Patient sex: M
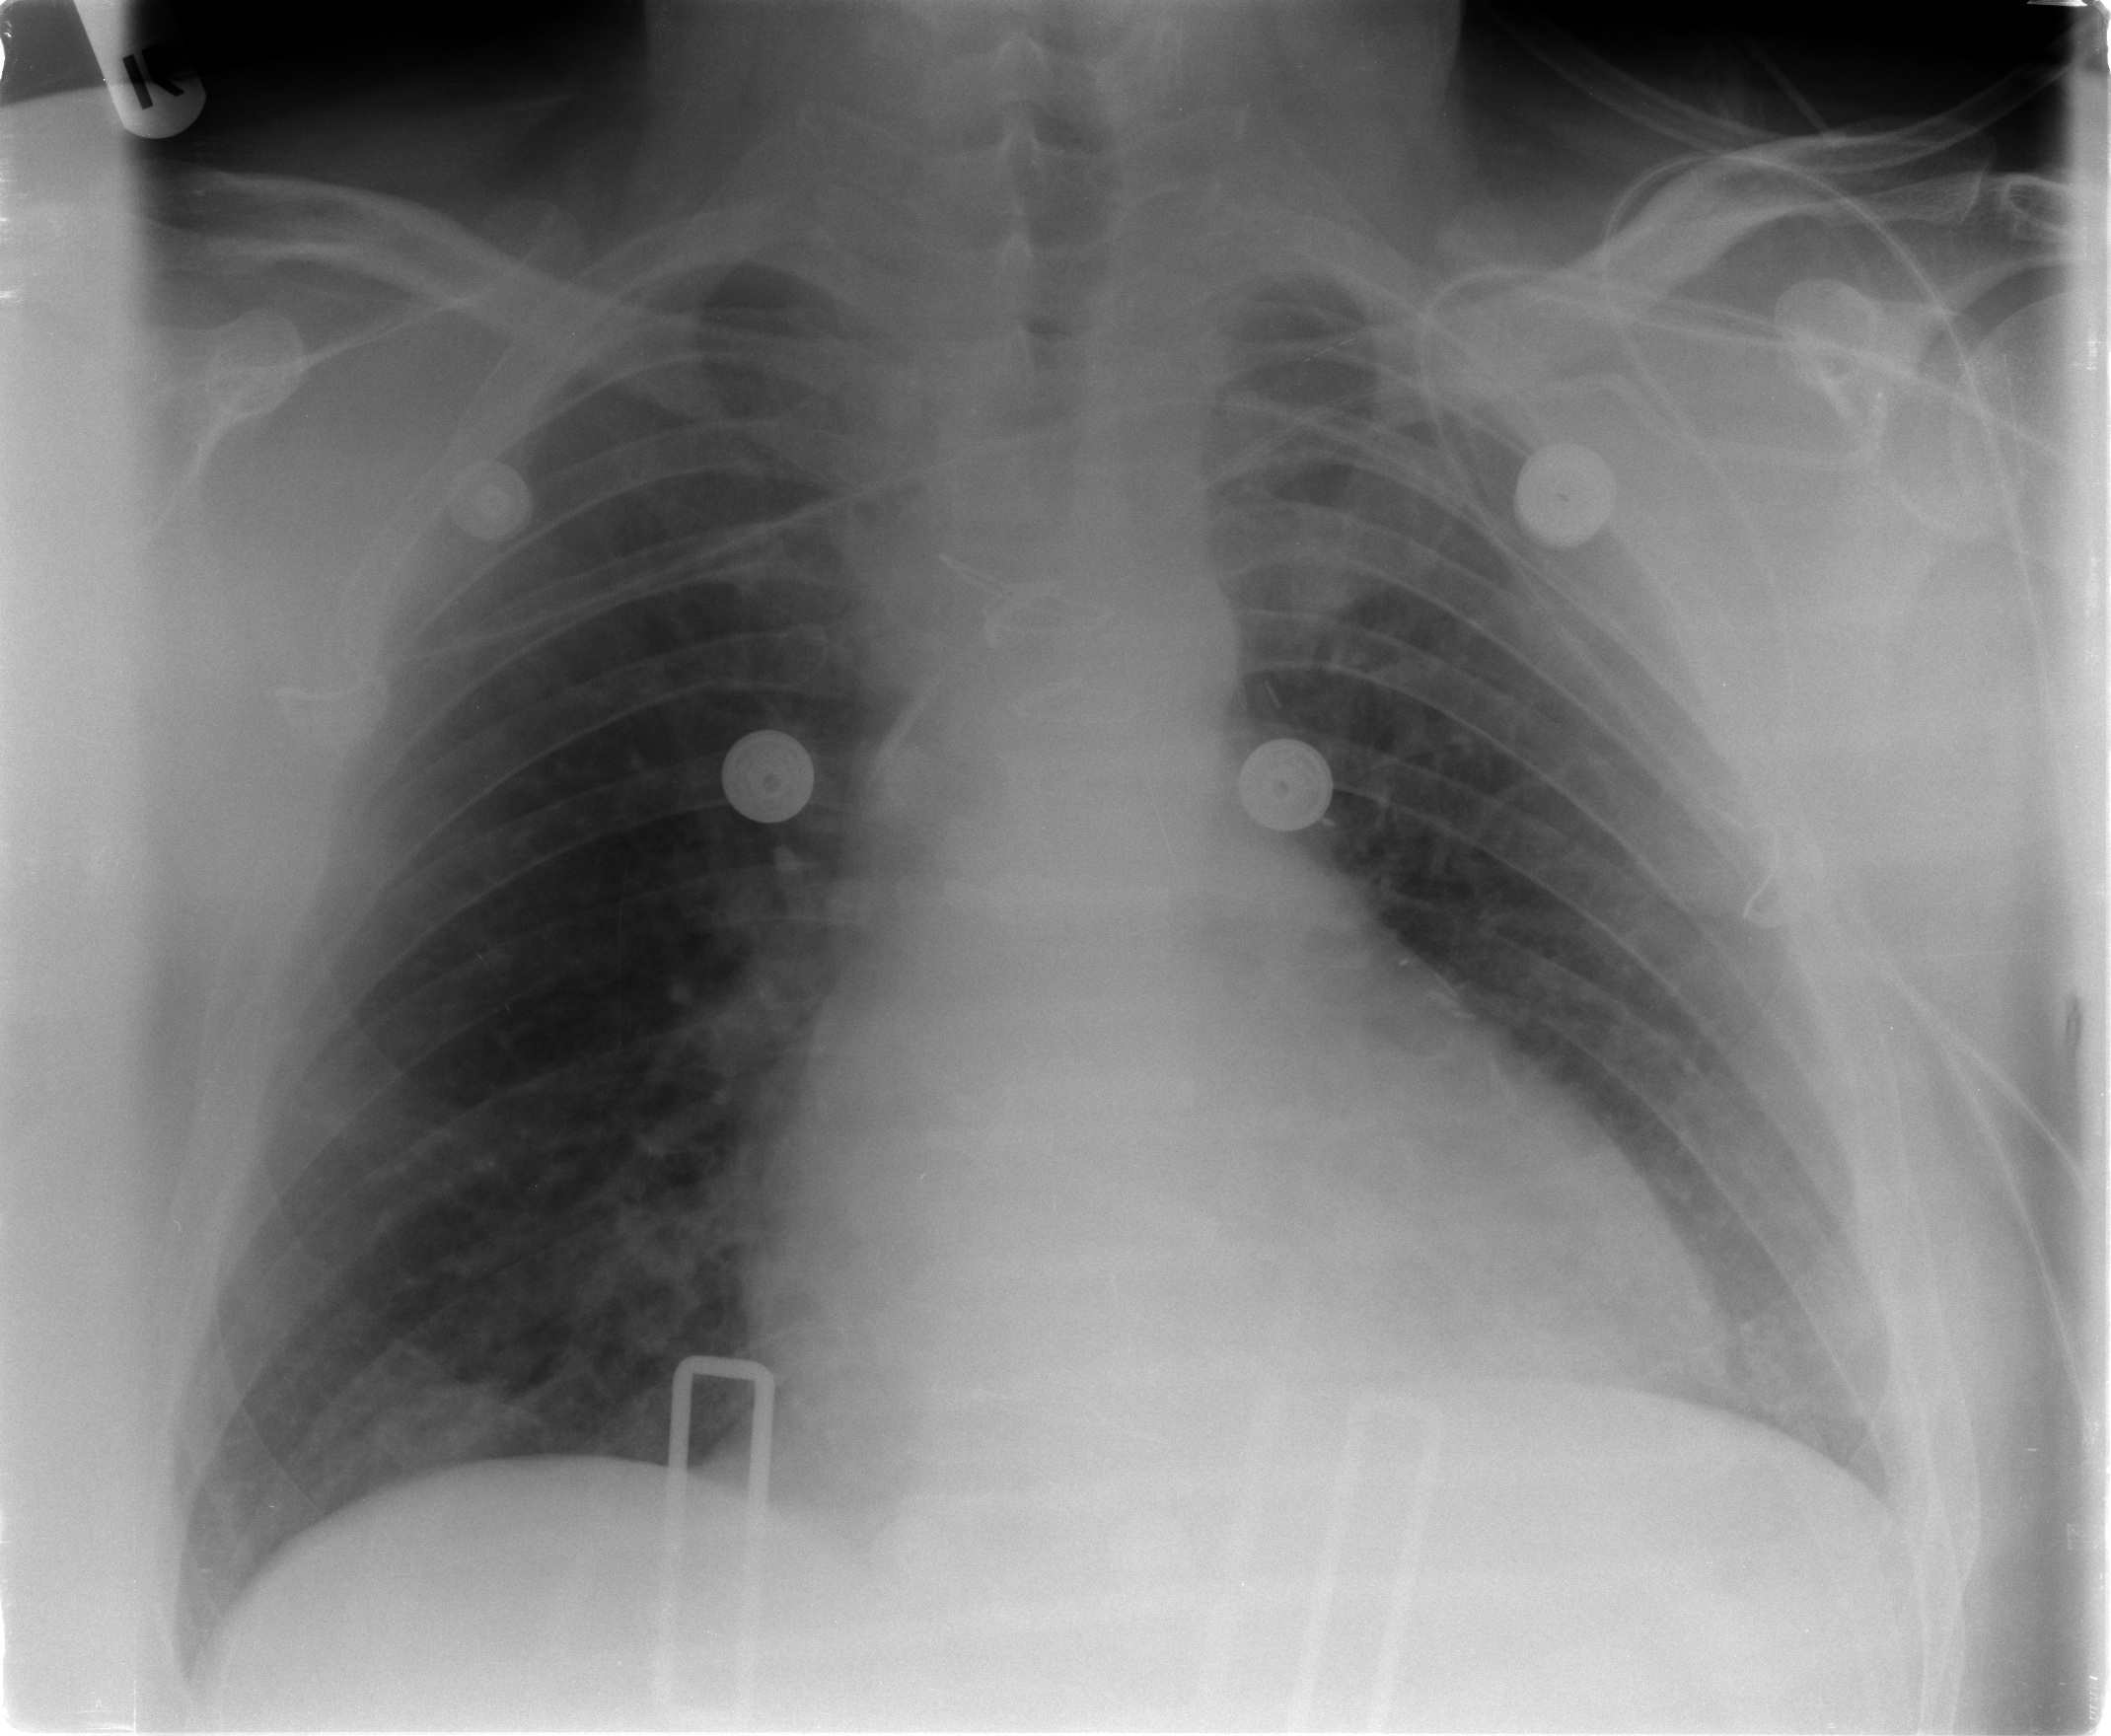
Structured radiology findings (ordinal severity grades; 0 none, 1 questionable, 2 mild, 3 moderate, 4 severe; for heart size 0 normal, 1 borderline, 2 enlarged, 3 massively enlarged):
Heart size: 2
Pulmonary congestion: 2
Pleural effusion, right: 2
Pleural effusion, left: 1
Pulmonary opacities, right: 2
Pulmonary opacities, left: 2
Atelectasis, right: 2
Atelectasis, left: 2